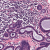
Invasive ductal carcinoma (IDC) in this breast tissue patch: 0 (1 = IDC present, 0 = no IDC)